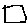
Label: square